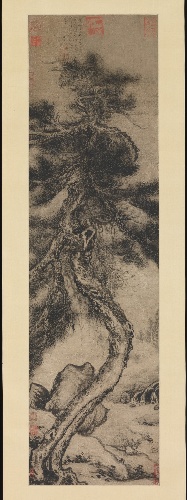
Title: 元/明   吳伯理   流水松風圖   軸|Dragon pine
Artist: Wu Boli
Artist bio: Chinese, active late 14th–early 15th century
Date: late 14th–early 15th century
Object type: Hanging scroll
Classification: Paintings
Medium: Hanging scroll; ink on paper
Culture: China
Period: Ming dynasty (1368–1644)
Dimensions: Image: 48 x 13 1/4 in. (121.9 x 33.7 cm)
Overall with mounting: 100 x 18 5/8 in. (254 x 47.3 cm)
Overall with knobs: 100 x 21 in. (254 x 53.3 cm)
Department: Asian Art
Credit line: Edward Elliott Family Collection, Gift of Douglas Dillon, 1984
Accession year: 1984
Repository: Metropolitan Museum of Art, New York, NY
Tags: Trees